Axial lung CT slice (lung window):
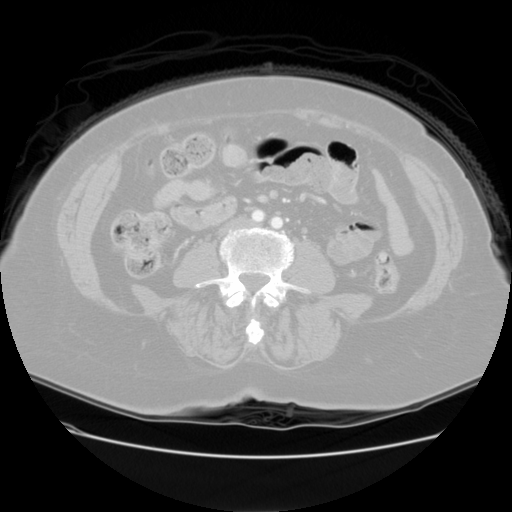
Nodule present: no